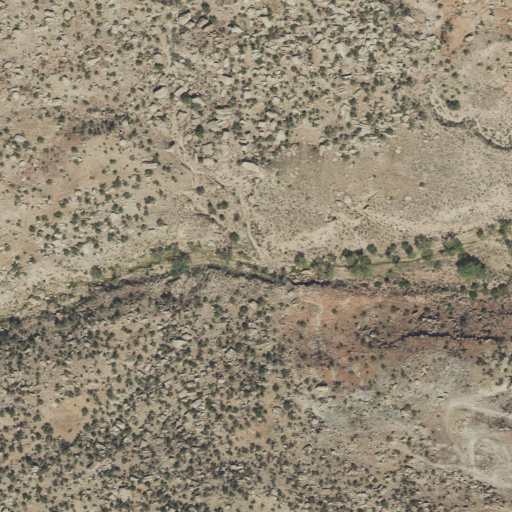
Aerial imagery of valley in Utah named Horsethief Canyon containing shrub and evergreen forest